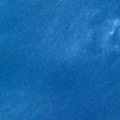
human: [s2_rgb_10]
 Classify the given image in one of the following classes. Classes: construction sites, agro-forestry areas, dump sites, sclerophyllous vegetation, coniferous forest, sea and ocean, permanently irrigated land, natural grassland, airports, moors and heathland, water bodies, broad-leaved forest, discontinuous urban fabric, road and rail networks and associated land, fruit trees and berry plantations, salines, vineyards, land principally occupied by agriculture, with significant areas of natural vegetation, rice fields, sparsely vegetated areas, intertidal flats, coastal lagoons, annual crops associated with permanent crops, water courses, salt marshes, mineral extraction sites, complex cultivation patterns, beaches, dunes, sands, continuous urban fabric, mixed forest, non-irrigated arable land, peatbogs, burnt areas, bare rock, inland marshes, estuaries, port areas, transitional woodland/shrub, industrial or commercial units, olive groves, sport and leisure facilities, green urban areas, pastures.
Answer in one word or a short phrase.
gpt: sea and ocean